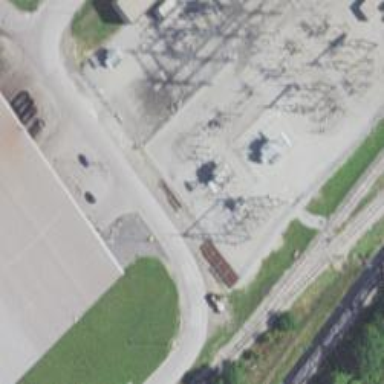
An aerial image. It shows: Switch used for power control.